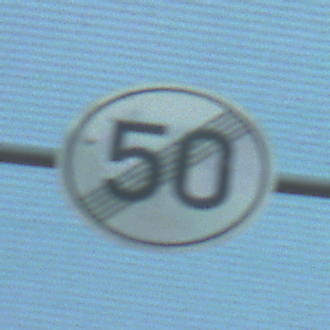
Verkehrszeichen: EndeGeschwindigkeit50
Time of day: MorningAfternoon
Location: Roofed (Special)
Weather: PartlyCloudy
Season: NotSpecified
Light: Natural